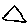
Label: triangle